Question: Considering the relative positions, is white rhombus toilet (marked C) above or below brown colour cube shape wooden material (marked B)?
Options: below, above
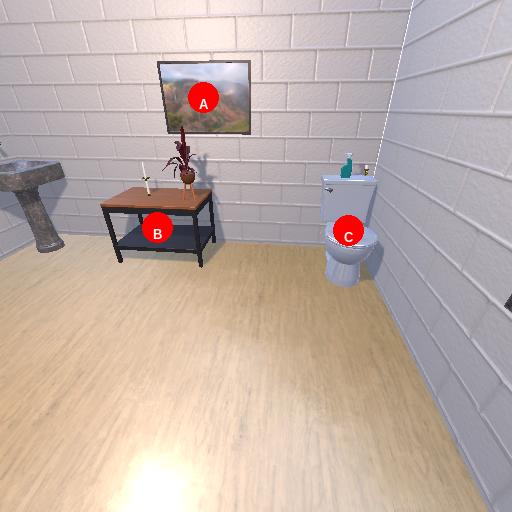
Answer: below